Interaction volume radius: 5 \u00c5
Interaction volume height: 15 \u00c5
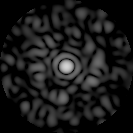
Disorder parameter: 0.8031